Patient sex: M
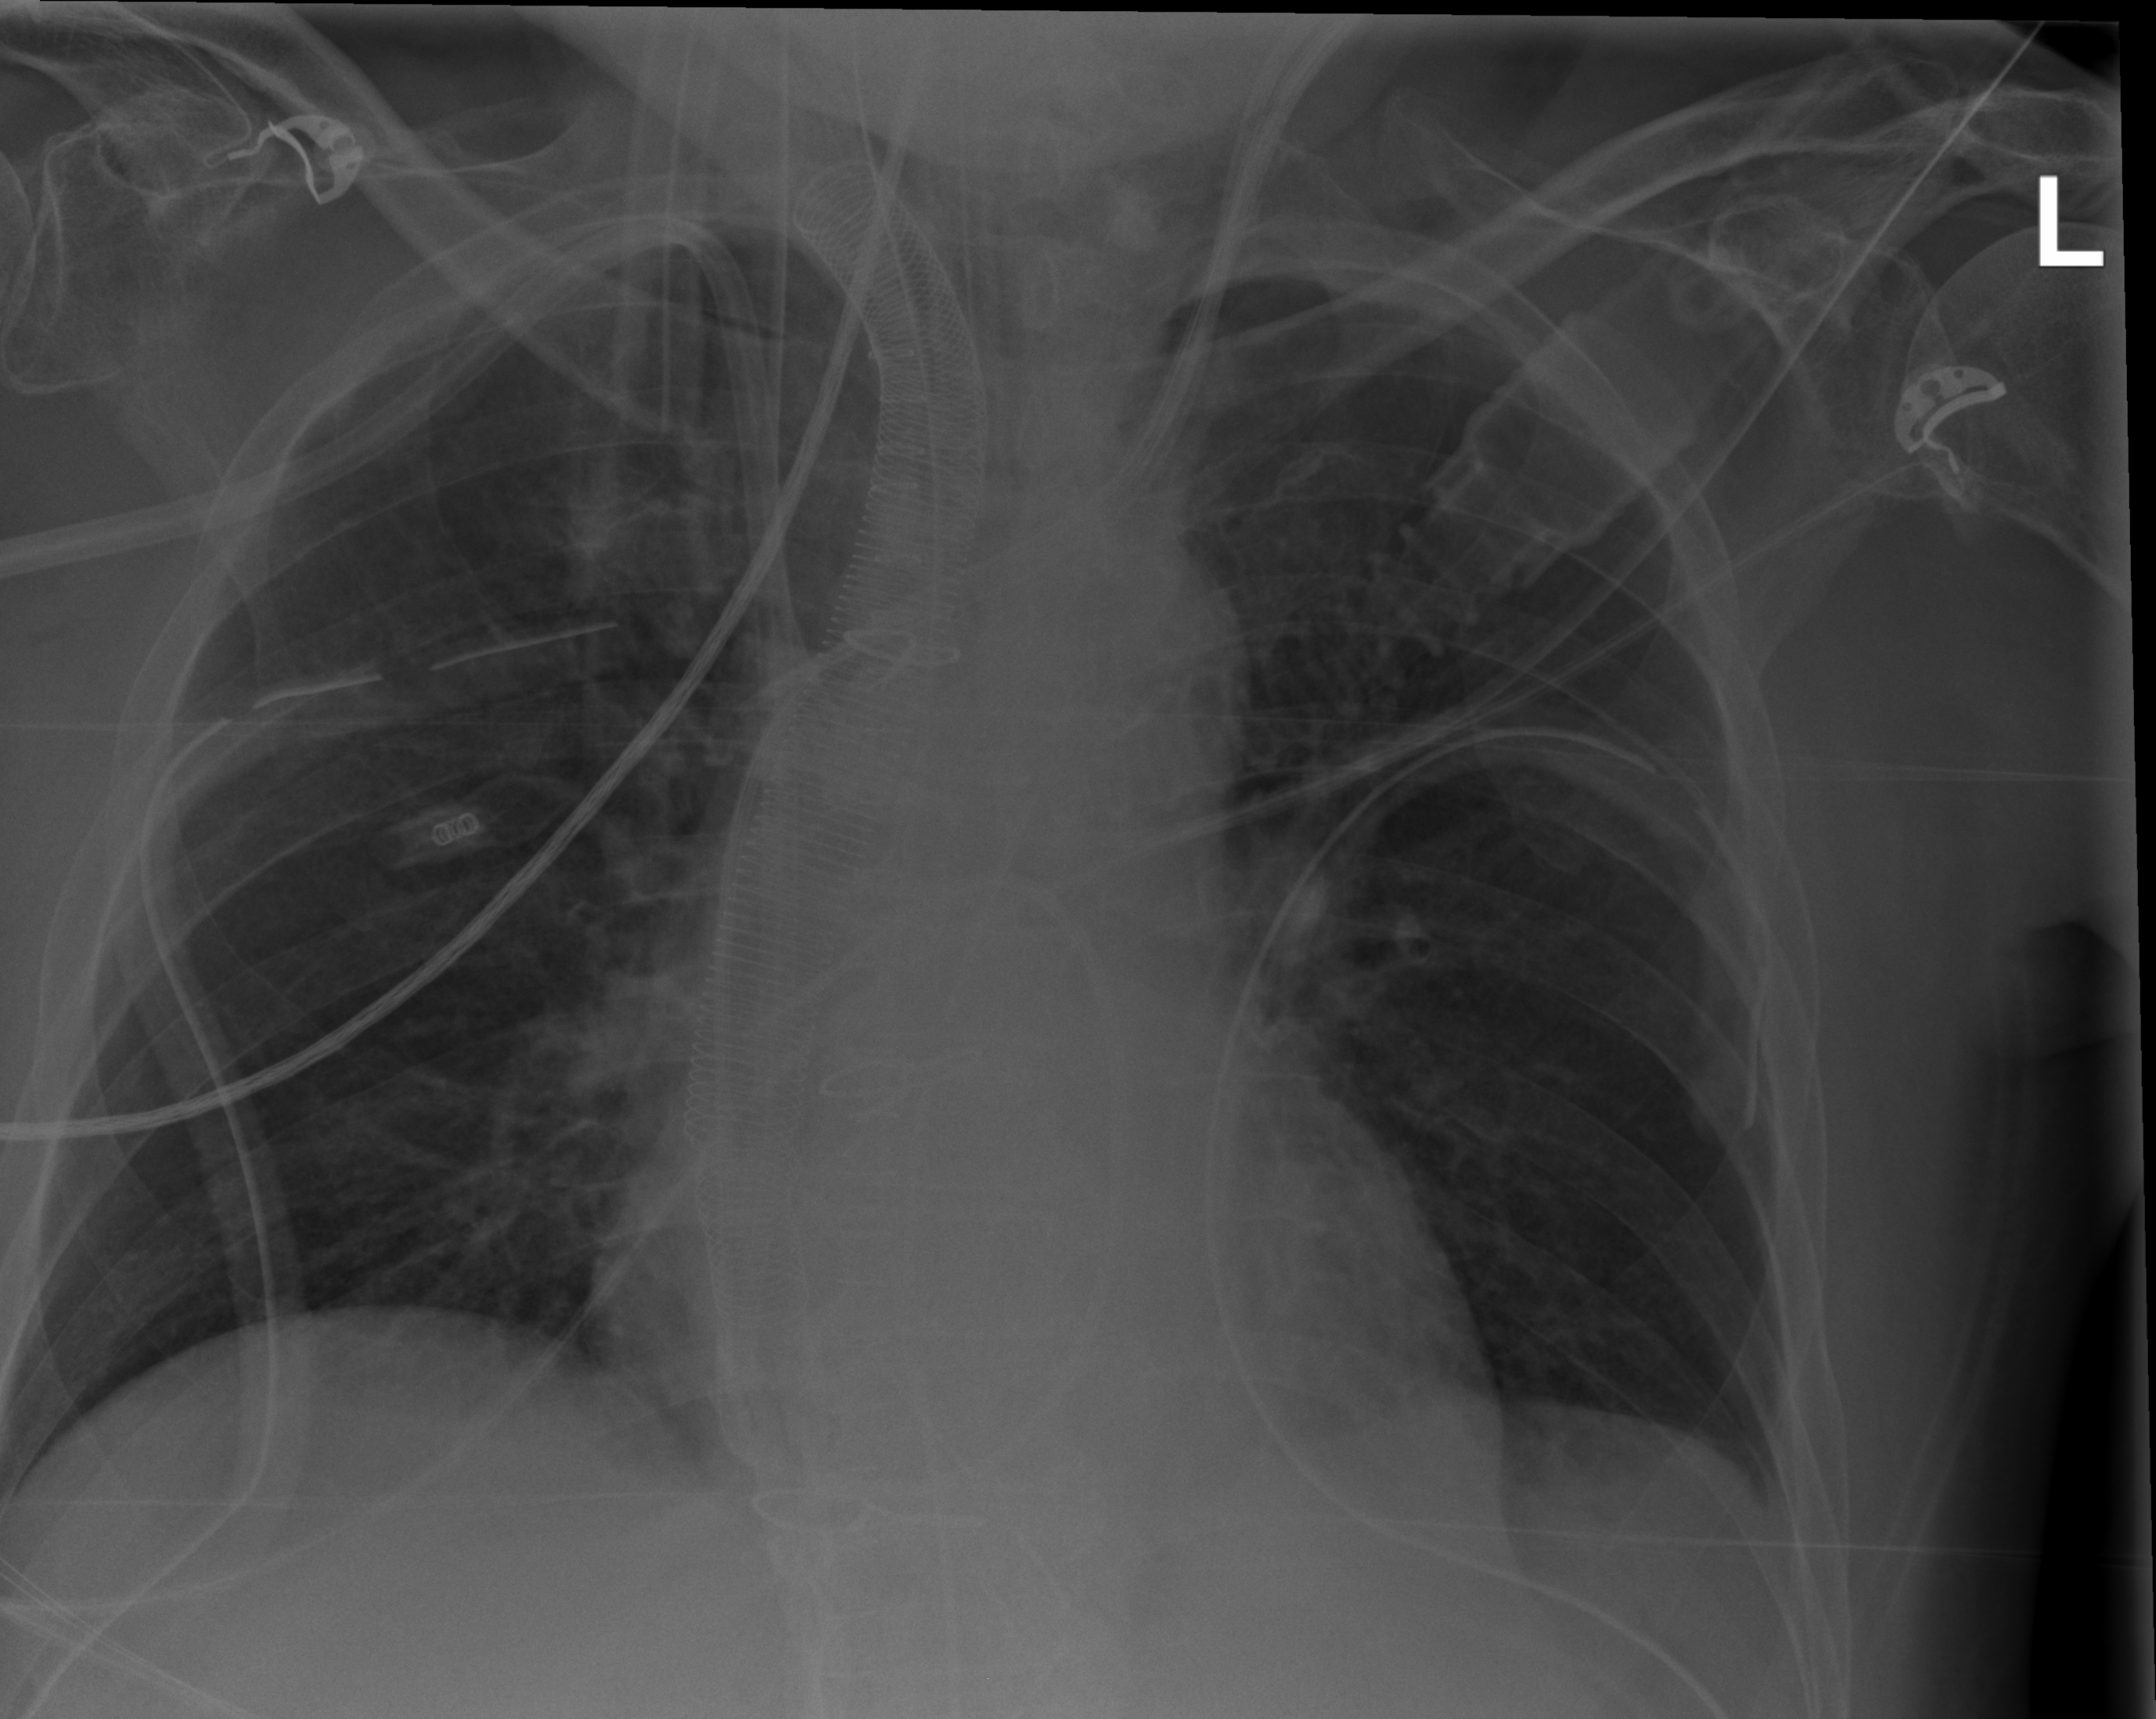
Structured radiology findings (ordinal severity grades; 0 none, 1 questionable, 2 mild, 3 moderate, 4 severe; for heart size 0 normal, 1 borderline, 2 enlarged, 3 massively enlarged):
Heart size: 0
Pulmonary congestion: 0
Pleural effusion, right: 0
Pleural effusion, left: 0
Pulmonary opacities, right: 0
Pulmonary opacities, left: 0
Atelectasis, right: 2
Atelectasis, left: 2